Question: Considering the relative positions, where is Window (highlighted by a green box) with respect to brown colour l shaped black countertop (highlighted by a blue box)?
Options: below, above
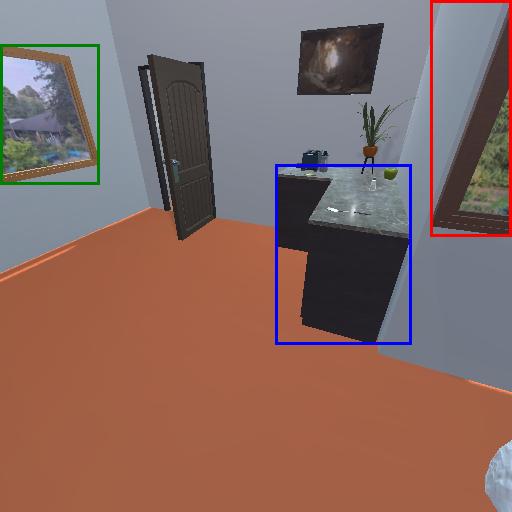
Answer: below